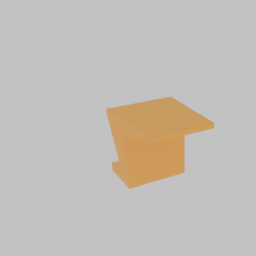
Label: furniture